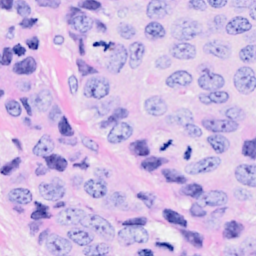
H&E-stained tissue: Breast